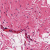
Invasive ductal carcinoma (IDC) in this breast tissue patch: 0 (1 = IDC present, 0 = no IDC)